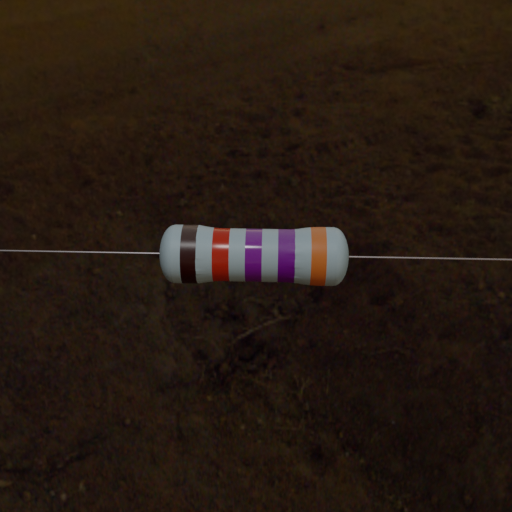
Resistor colour bands (in order): black, red, violet, violet, orange